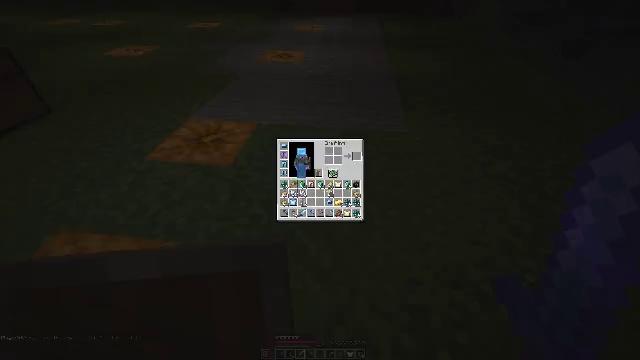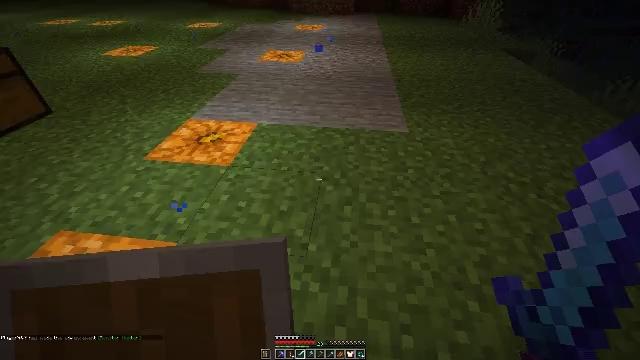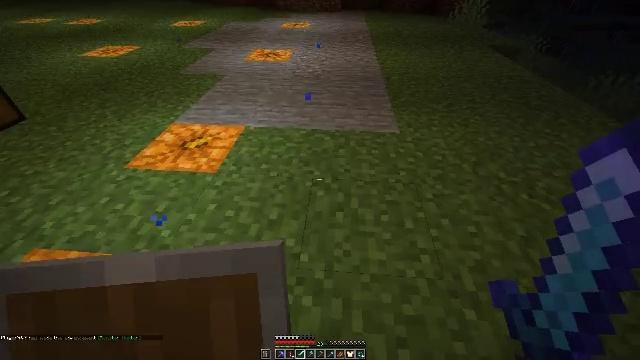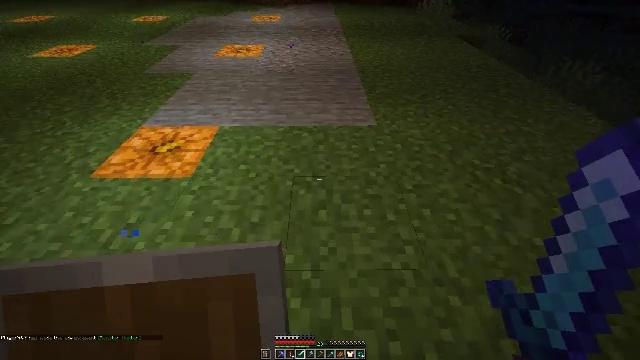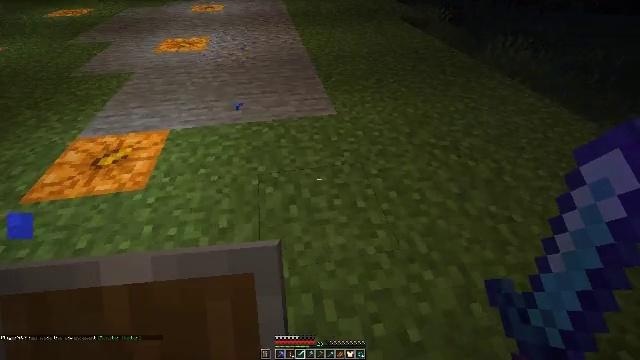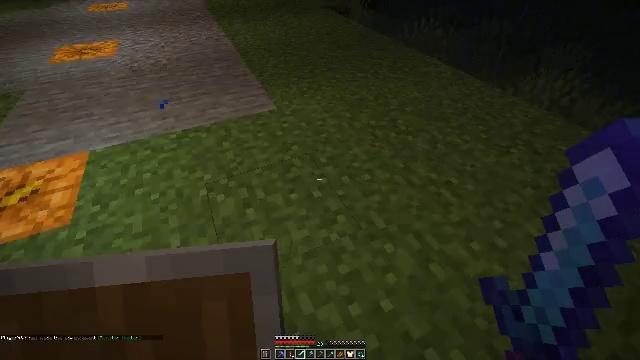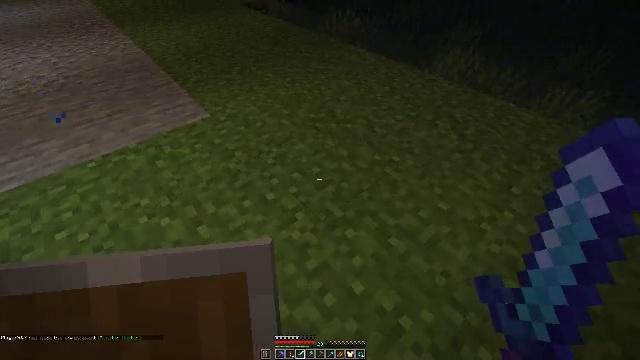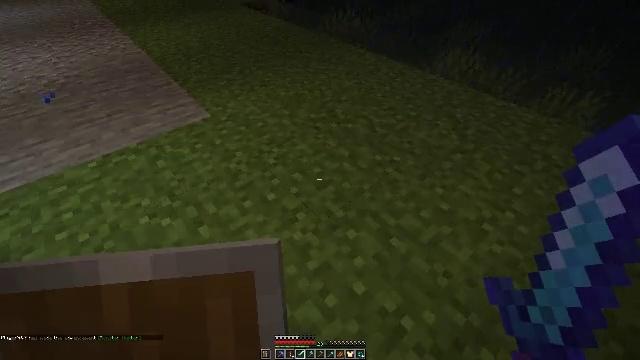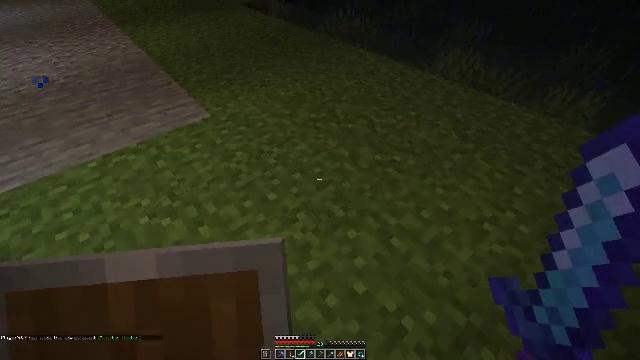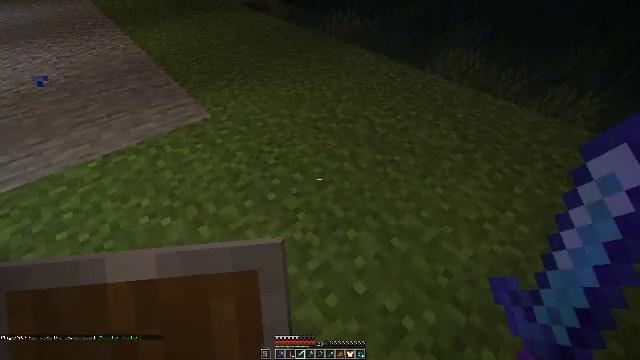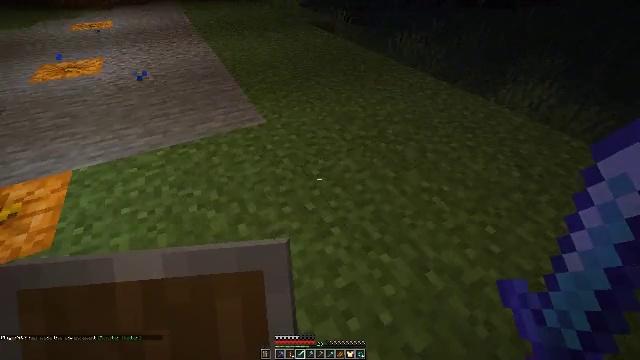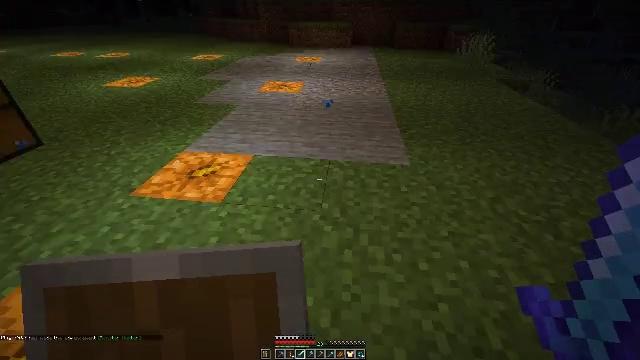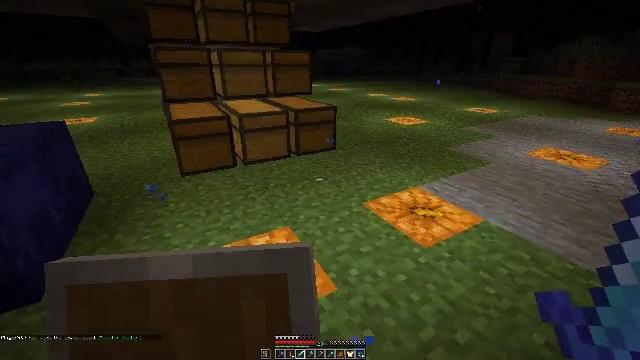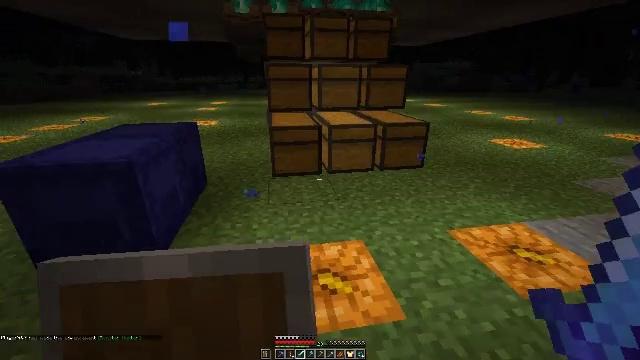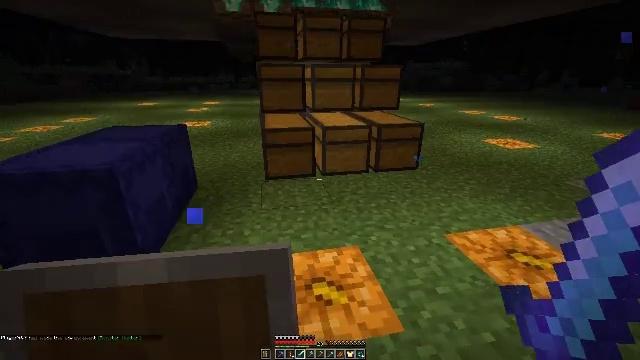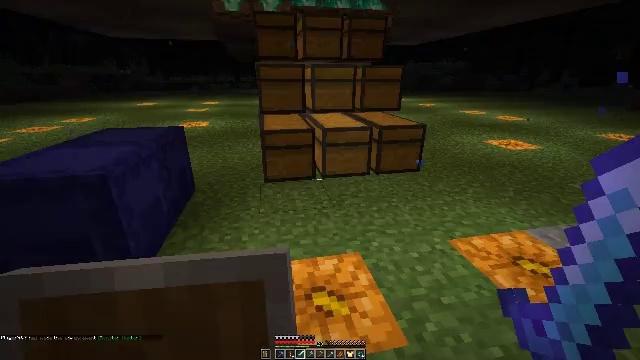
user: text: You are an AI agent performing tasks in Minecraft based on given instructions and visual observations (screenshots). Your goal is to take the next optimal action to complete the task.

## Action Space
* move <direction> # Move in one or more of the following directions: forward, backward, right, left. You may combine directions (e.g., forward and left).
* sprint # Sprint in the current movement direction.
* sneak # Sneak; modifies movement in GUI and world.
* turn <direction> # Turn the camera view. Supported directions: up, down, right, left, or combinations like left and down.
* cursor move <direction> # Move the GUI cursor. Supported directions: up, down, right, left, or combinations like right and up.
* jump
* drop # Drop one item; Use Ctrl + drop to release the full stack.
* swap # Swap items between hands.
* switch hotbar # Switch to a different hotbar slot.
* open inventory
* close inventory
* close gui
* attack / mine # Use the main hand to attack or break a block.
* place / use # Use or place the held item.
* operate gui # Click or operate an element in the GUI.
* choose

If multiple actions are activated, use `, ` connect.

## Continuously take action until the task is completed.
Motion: motion action
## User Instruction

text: Attack the blue shulker box to gather it.
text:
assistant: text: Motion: open inventory
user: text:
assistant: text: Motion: move forward, turn right, open inventory
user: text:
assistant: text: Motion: turn right and down
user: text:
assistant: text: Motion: turn right and down
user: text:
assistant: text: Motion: turn right and down
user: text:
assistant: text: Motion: turn right
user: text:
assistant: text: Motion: no_op
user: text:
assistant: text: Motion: no_op
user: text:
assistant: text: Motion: no_op
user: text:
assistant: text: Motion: turn left and up
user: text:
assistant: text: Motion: turn left and up
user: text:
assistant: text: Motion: turn left and up
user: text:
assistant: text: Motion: turn left and up
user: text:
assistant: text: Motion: move forward, turn right
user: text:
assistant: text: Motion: move forward
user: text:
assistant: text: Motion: move forward
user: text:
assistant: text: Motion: move forward
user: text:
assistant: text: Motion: move forward
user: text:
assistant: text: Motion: move forward
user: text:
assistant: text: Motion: move forward, turn left
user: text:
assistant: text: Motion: move forward, turn left
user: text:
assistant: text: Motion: move forward, turn left
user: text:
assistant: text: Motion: move forward
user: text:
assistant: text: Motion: move forward
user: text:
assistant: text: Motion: move forward
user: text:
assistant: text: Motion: move forward, turn right
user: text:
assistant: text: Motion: turn right
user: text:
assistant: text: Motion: turn right and down
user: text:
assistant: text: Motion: turn right and down
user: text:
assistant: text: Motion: turn right